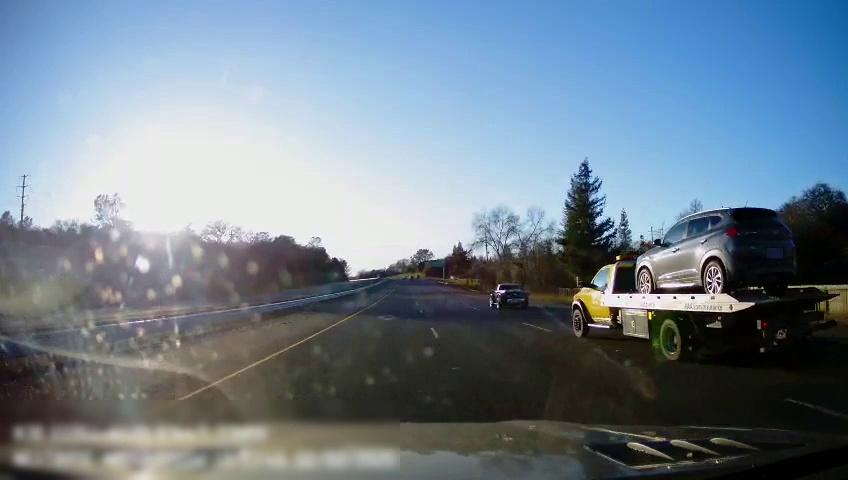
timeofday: Day
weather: Sunny
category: Drivable Space
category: Drivable Space
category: Vehicles | Car
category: Vehicles | Truck
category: Lanes | Current Lane
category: Lanes | Current Lane
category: Lanes | Alternate Lane
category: Traffic | Signs